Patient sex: M
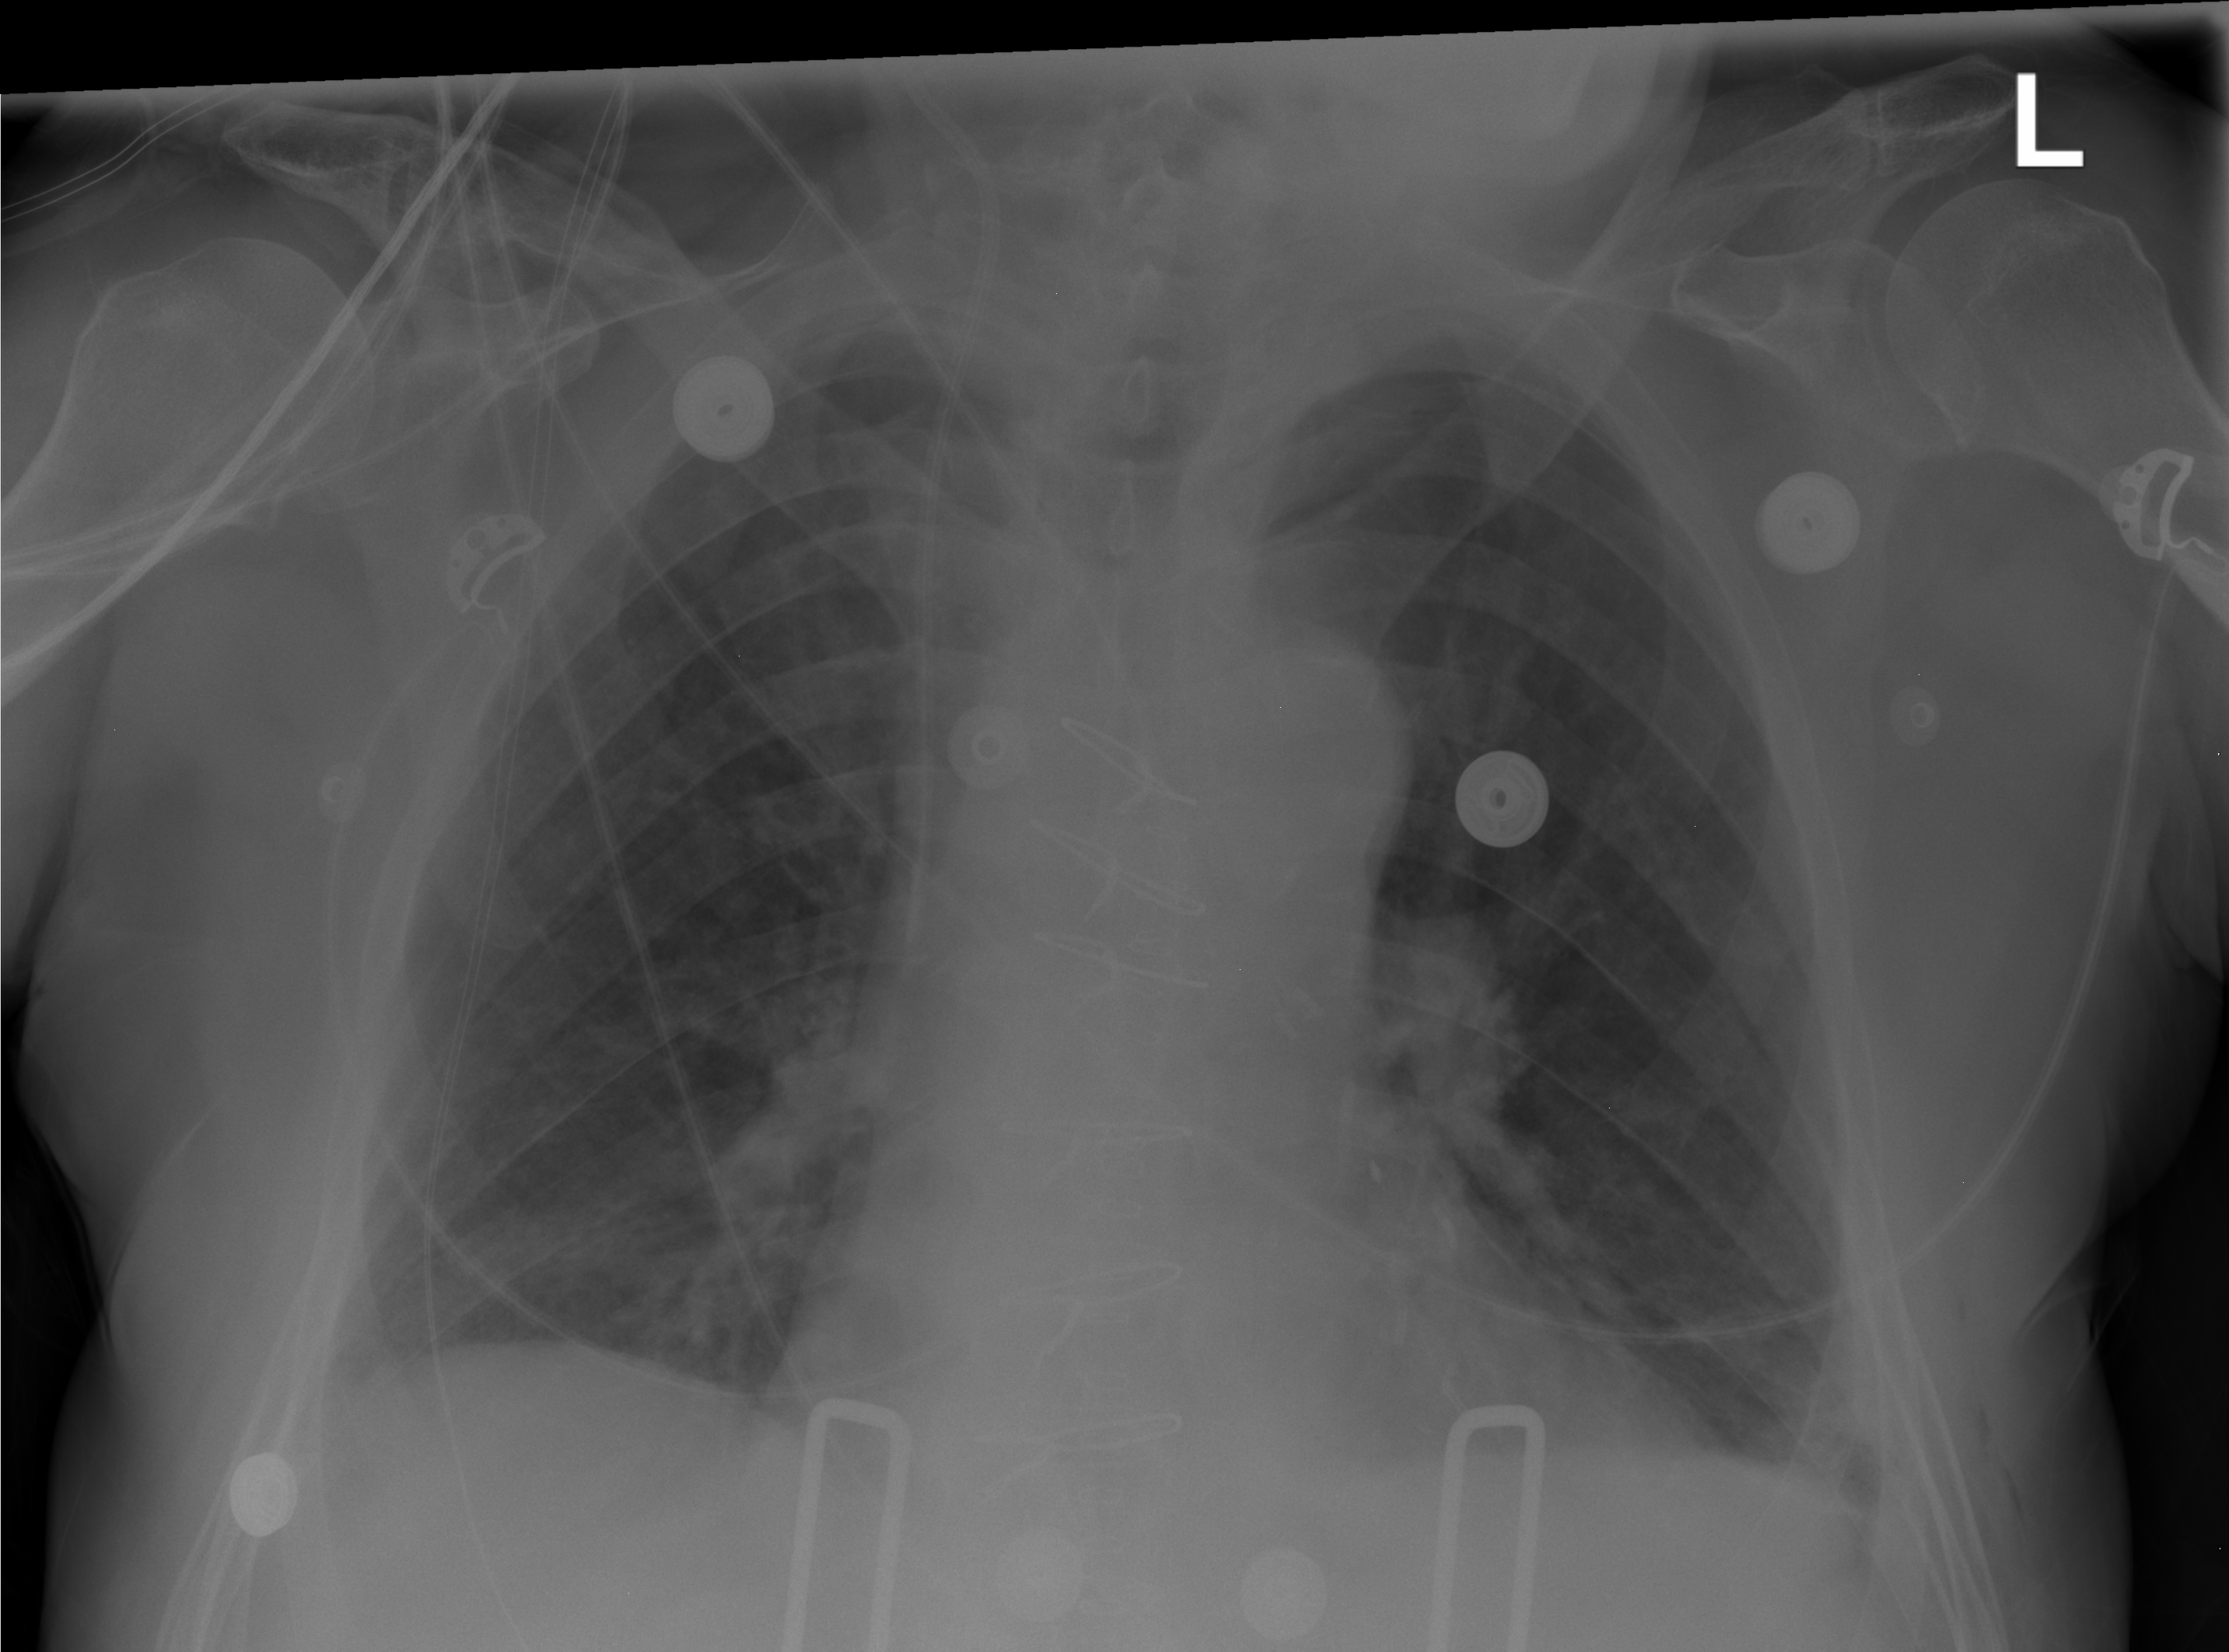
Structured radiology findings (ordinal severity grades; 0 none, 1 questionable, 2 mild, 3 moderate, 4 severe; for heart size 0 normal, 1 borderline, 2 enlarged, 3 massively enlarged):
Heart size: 1
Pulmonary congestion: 2
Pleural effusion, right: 0
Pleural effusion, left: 0
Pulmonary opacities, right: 0
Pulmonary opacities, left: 0
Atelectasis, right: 0
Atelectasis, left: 2